Question: I want to array polar some textinputs in kivy but only find a way to rotate textinput with mouse dragging in scatter class. all of my try reached to a textinput that is not rotated and only when I type in it the text shows rotated(with not rotated textinput box!), and not looks good, so im looking for a better way, I could reach close to solution with buttons, but they are not exactly I want and just their position are polar, not their orirntation. is there any way for textInputs to array like described?
Here is a picture for better understanding:
'''
import math
from kivy.uix.scatter import Scatter
from kivy.app import App
from kivy.graphics import *
from kivy.core.window import Window
from kivy.uix.widget import Widget
from kivy.uix.button import Button
pi = math.pi
class RotateMe(Button):
def __init__(self, **kwargs):
Button.__init__(self, **kwargs)
with self.canvas.before:
PushMatrix()
self.rot = Rotate(angle= 45, origin= self.center)
with self.canvas.after:
PopMatrix()
class Scat(Scatter):
Window.size = (600, 600)
def __init__(self,**kwargs):
super(Scat,self).__init__(**kwargs)
with self.canvas:
p_x=0
p_y=0
b=0
r=150
div=20
pt = []
for i in range(div):
p_x=Window.size[0]/2 + math.cos(2 * pi / div-1 * i) * r
p_y=Window.size[1]/2 + math.sin(2 * pi / div-1 * i) * r
#print(p)
pt.append(p_x)
pt.append(p_y)
if i>0:
Color(1,0,0,1)
#print(pt)
#Line(points=[pt[2*i-2],pt[2*i-1],pt[2*i],pt[2*i+1]],width=3)
self.add_widget(Button(text="hi",size=(50,30),pos=(pt[2*i-2],pt[2*i-1])))
#self.rotation(10)
class Main(App,Widget):
def build(self):
return Scat()
if __name__=="__main__":
Main().run()
'''
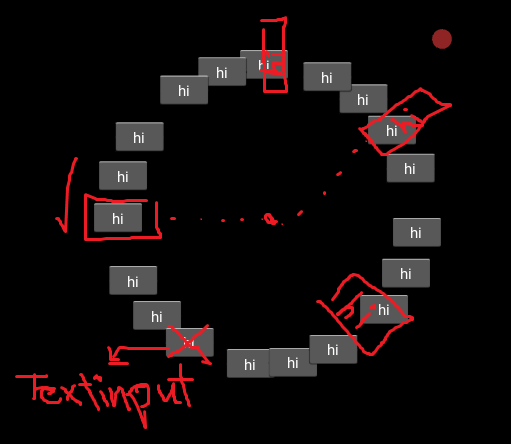
Answer: The difficulty is that the 'TextInput' (as with many Kivy Widgets) has its own canvas instructions that define the box that is drawn for it. So, when you do the rotation, you are not affecting the canvas instructions that draw the box. You can fix that by using the 'kv' language to redefine all the canvas instructions for the 'TextInput'. Here is a modified version of your code that does that:
'''
import math
from kivy.lang import Builder
from kivy.properties import NumericProperty
from kivy.uix.floatlayout import FloatLayout
from kivy.app import App
from kivy.core.window import Window
from kivy.uix.textinput import TextInput
from kivy.uix.widget import Widget
pi = math.pi
kv = '''
<-RotatableTI>:
size_hint: None, None
canvas.before:
PushMatrix
Rotate:
angle: root.angle
axis: 0,0,1
origin: self.center
Color:
rgba: self.background_color
BorderImage:
border: self.border
pos: self.pos
size: self.size
source: self.background_active if self.focus else (self.background_disabled_normal if self.disabled else self.background_normal)
Color:
rgba:
(self.cursor_color
if self.focus and not self._cursor_blink
else (0, 0, 0, 0))
Rectangle:
pos: self._cursor_visual_pos
size: root.cursor_width, -self._cursor_visual_height
Color:
rgba: self.disabled_foreground_color if self.disabled else (self.hint_text_color if not self.text else self.foreground_color)
canvas.after:
PopMatrix
'''
class RotatableTI(TextInput):
angle = NumericProperty(0)
class Scat(FloatLayout):
Window.size = (600, 600)
def __init__(self,**kwargs):
super(Scat,self).__init__(**kwargs)
p_x=0
p_y=0
b=0
r=150
div=20
pt = []
for i in range(div):
angle = 360.0 / (div-1) * i
p_x=Window.size[0]/2 + math.cos(2 * pi / (div-1) * i) * r
p_y=Window.size[1]/2 + math.sin(2 * pi / (div-1) * i) * r
pt.append(p_x)
pt.append(p_y)
if i>0:
self.add_widget(RotatableTI(text="hi"+str(i),size=(50,30),pos=(p_x, p_y), angle=angle))
class Main(App,Widget):
def build(self):
Builder.load_string(kv)
return Scat()
if __name__=="__main__":
Main().run()
'''
In the 'kv', the '-' in the '<-RotatableTI>' means do not use the default canvas instructions for the 'TextInput'. So the canvas instructions in my 'kv' string are mostly the default instructions (copied from 'style.kv'), with the rotation stuff added. I also made 'Scat' extend 'FloatLayout' instead of 'Scatter' for simplicity.
There was also an error in your angle calculations. I replaced:
'''
2 * pi / div-1 * i
'''
with:
'''
2 * pi / (div-1) * i
'''